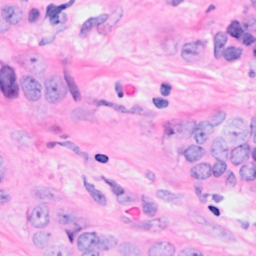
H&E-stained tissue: Breast